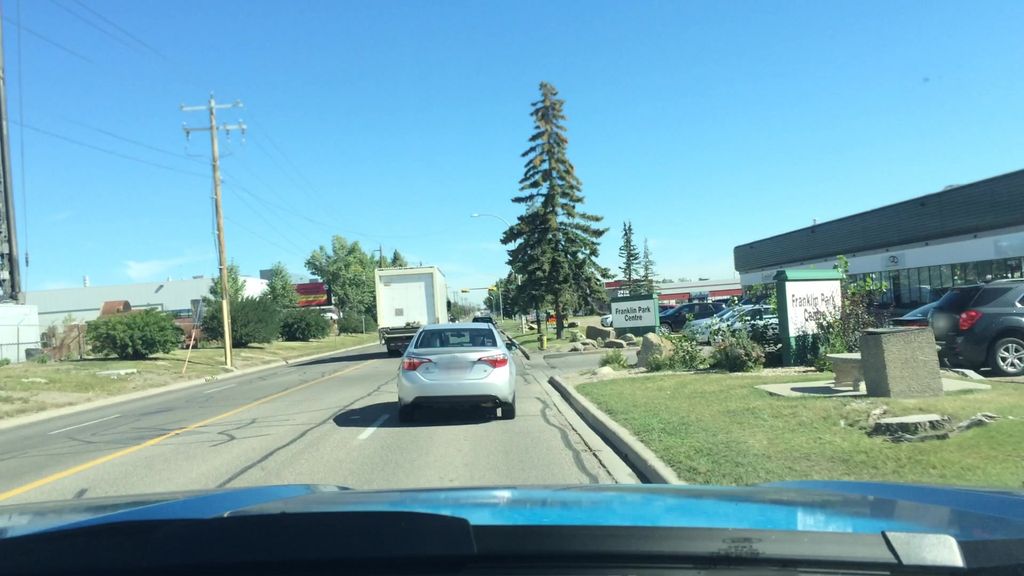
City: calgary